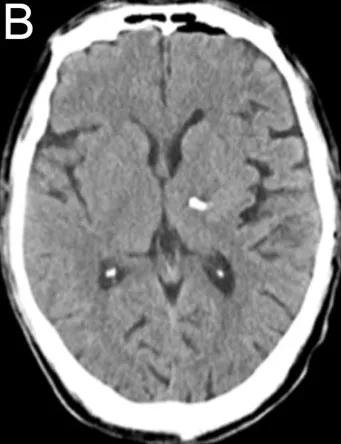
Postoperative CT.
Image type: radiology (ct)